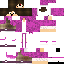
A female human skin with medium skin, wearing brown long hair dressed in a purple hoodie and brown pants, featuring a closed mouth.